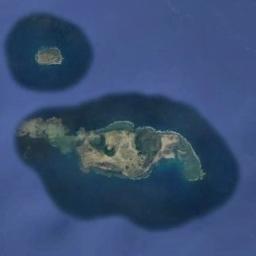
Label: island